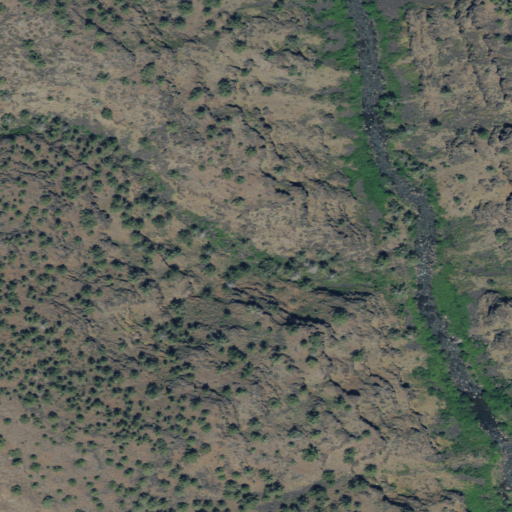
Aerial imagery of valley in Oregon named Tombstone Canyon containing shrub and evergreen forest